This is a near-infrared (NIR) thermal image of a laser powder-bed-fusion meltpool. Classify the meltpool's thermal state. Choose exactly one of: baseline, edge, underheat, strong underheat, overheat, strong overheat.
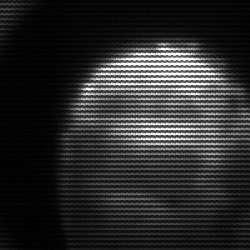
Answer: edge